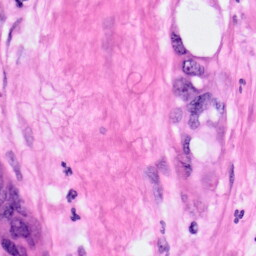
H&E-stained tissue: Pancreatic